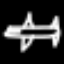
Label: airplane